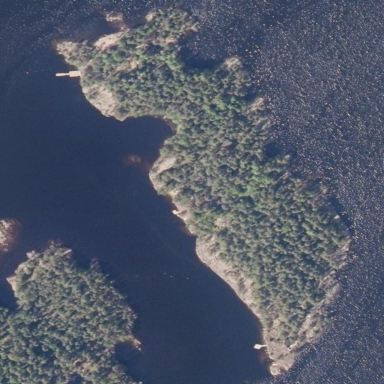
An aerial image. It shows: Islet.